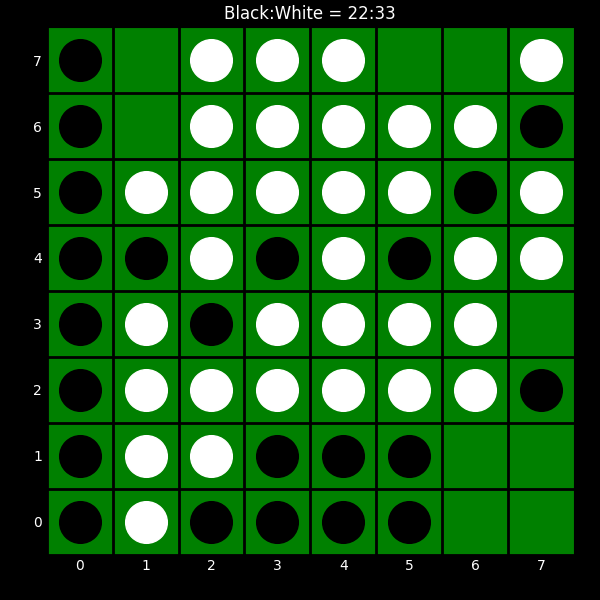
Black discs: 22
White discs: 33